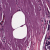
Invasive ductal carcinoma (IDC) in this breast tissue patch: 0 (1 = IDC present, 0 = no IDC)